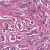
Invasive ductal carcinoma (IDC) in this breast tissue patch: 1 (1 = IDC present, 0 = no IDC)